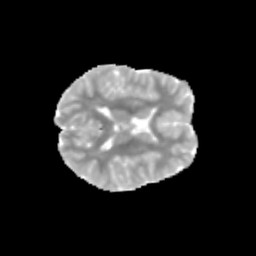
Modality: MD
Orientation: axial
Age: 11
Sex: female
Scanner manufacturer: siemens
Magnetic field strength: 3 T
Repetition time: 3.8 s
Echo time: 0.07 s